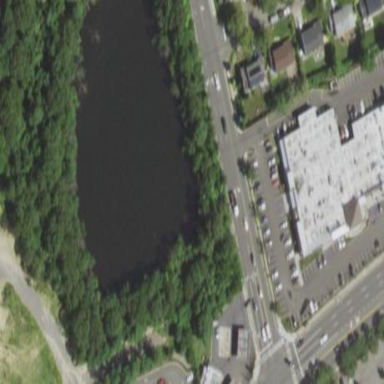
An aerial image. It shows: Pond surrounded by natural water.